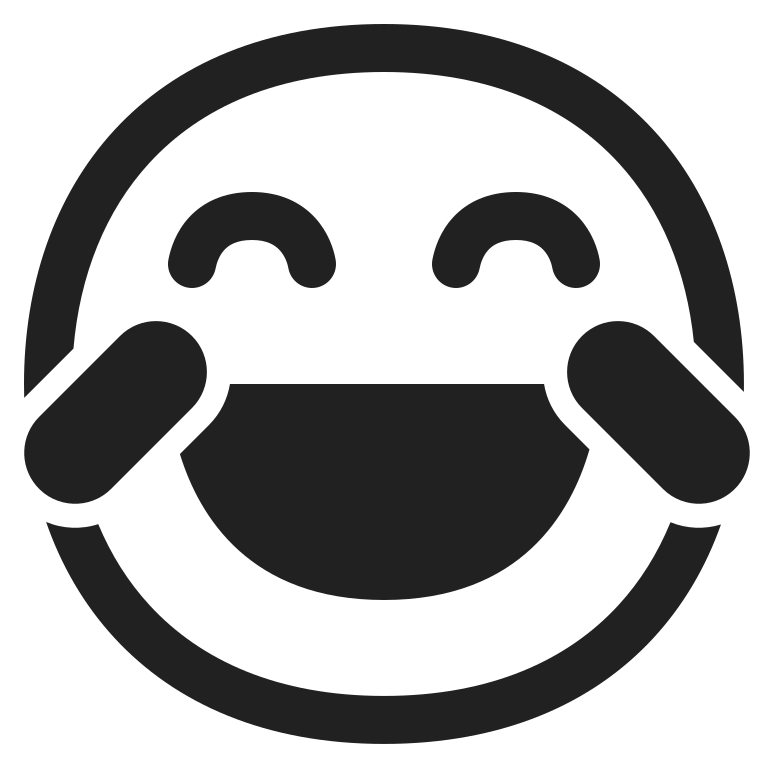
face with tears of joy high contrast